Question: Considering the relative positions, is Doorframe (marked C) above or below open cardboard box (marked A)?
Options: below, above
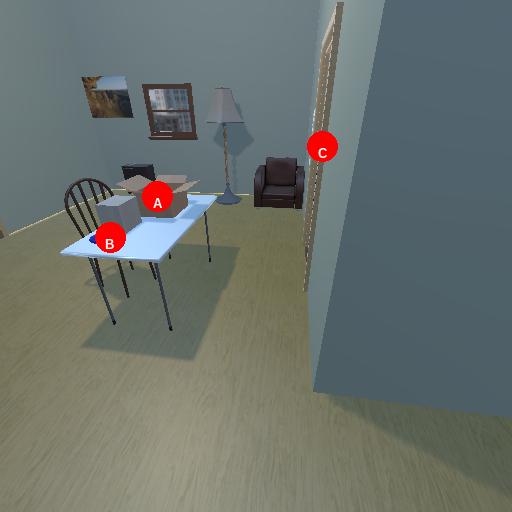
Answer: below